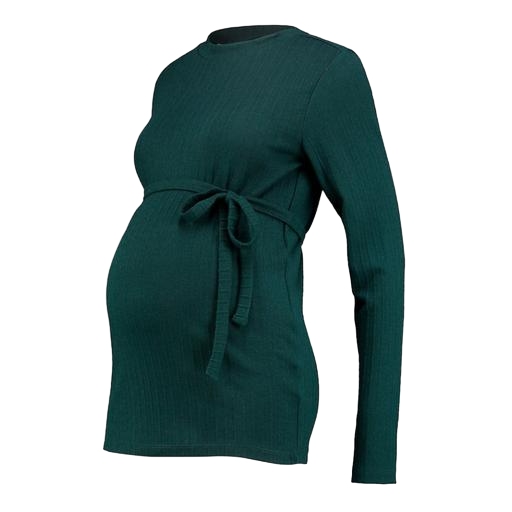
green maternity nursing top, blue maternity khaki tie tunic shirt, green mama jersey top, white background